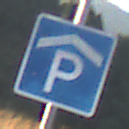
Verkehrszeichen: Parkhaus
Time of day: SunriseSunset
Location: Outdoor (Nature)
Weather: Clear
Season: NotSpecified
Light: Natural